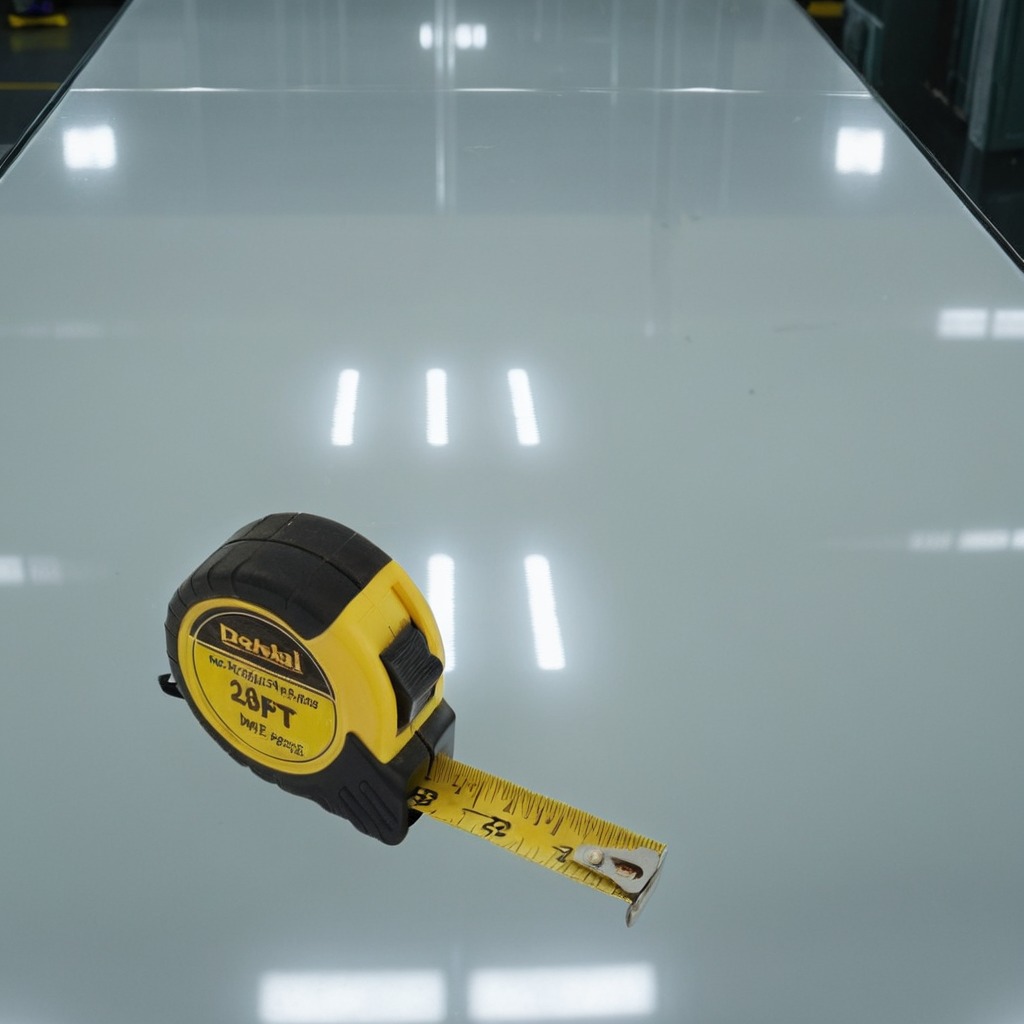
A measuring tape is lying on the high-gloss table in a ship maintenance bay industrial lighting.